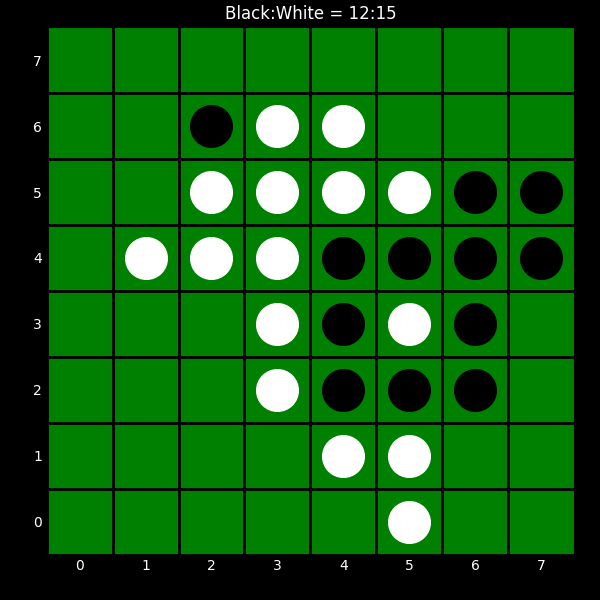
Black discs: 12
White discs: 15